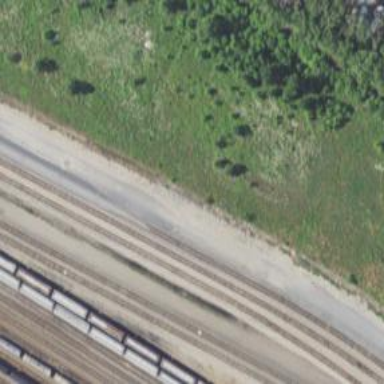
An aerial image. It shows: Railway siding with rails.